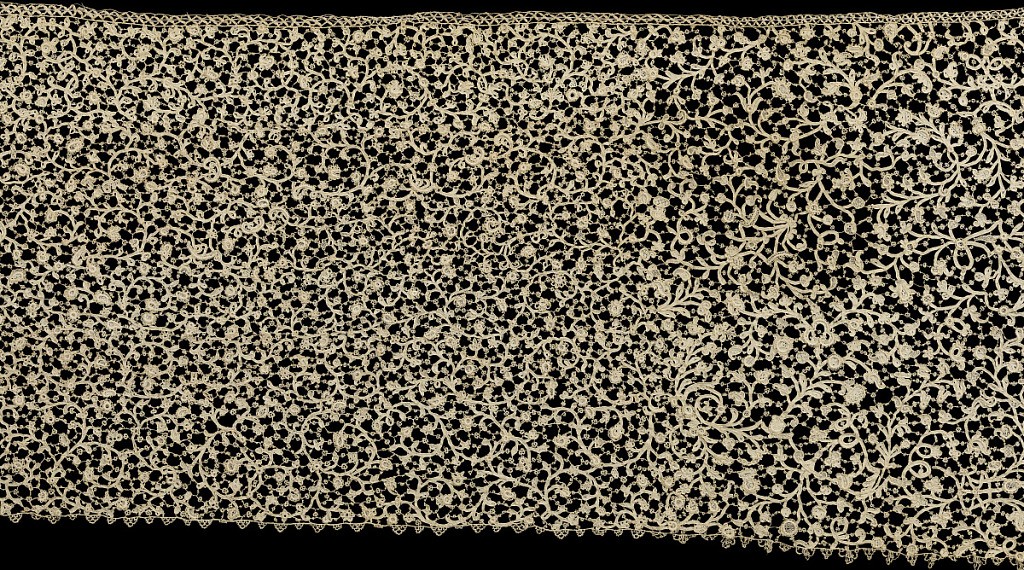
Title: Flounce
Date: mid- 17th–early 18th century
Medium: linen Technique: needle lace (commonly called Rosaline)
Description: Venetian Rose point in a design of tape-like scrolls with delicate palmettes and roselike forms.